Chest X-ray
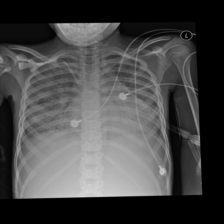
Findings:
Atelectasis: negative
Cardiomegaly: negative
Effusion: negative
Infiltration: negative
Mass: negative
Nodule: negative
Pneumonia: positive
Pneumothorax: negative
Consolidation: negative
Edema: negative
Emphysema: negative
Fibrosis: negative
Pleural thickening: negative
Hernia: negative